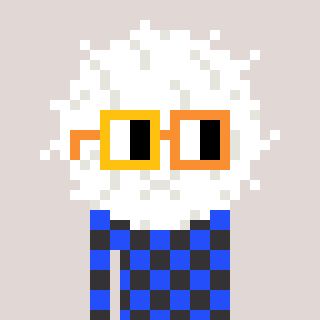
a pixel art character with square yellow and orange glasses, a cottonball-shaped head and a grayscale-colored body on a warm background